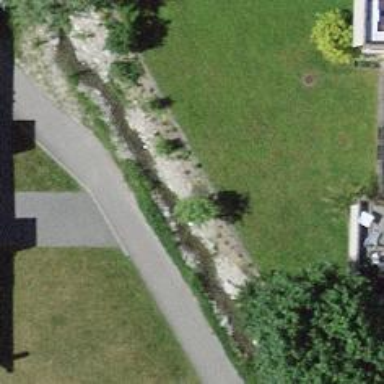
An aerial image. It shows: Path with 30% paving stones surface.